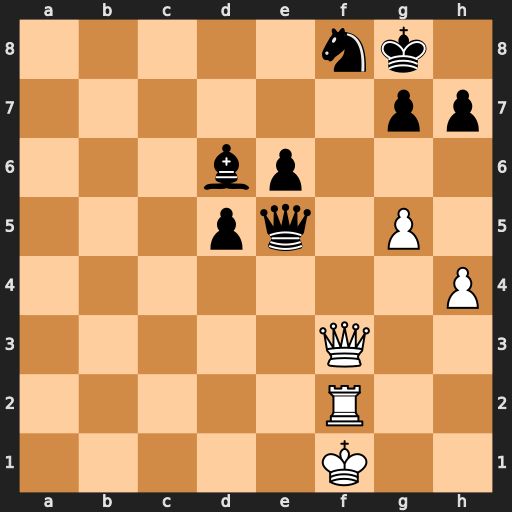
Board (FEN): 5nk1/6pp/3bp3/3pq1P1/7P/5Q2/5R2/5K2
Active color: w
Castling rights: -
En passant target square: -
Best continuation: Qf7+ Kh8 Qxf8+ Bxf8 Rxf8#